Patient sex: F
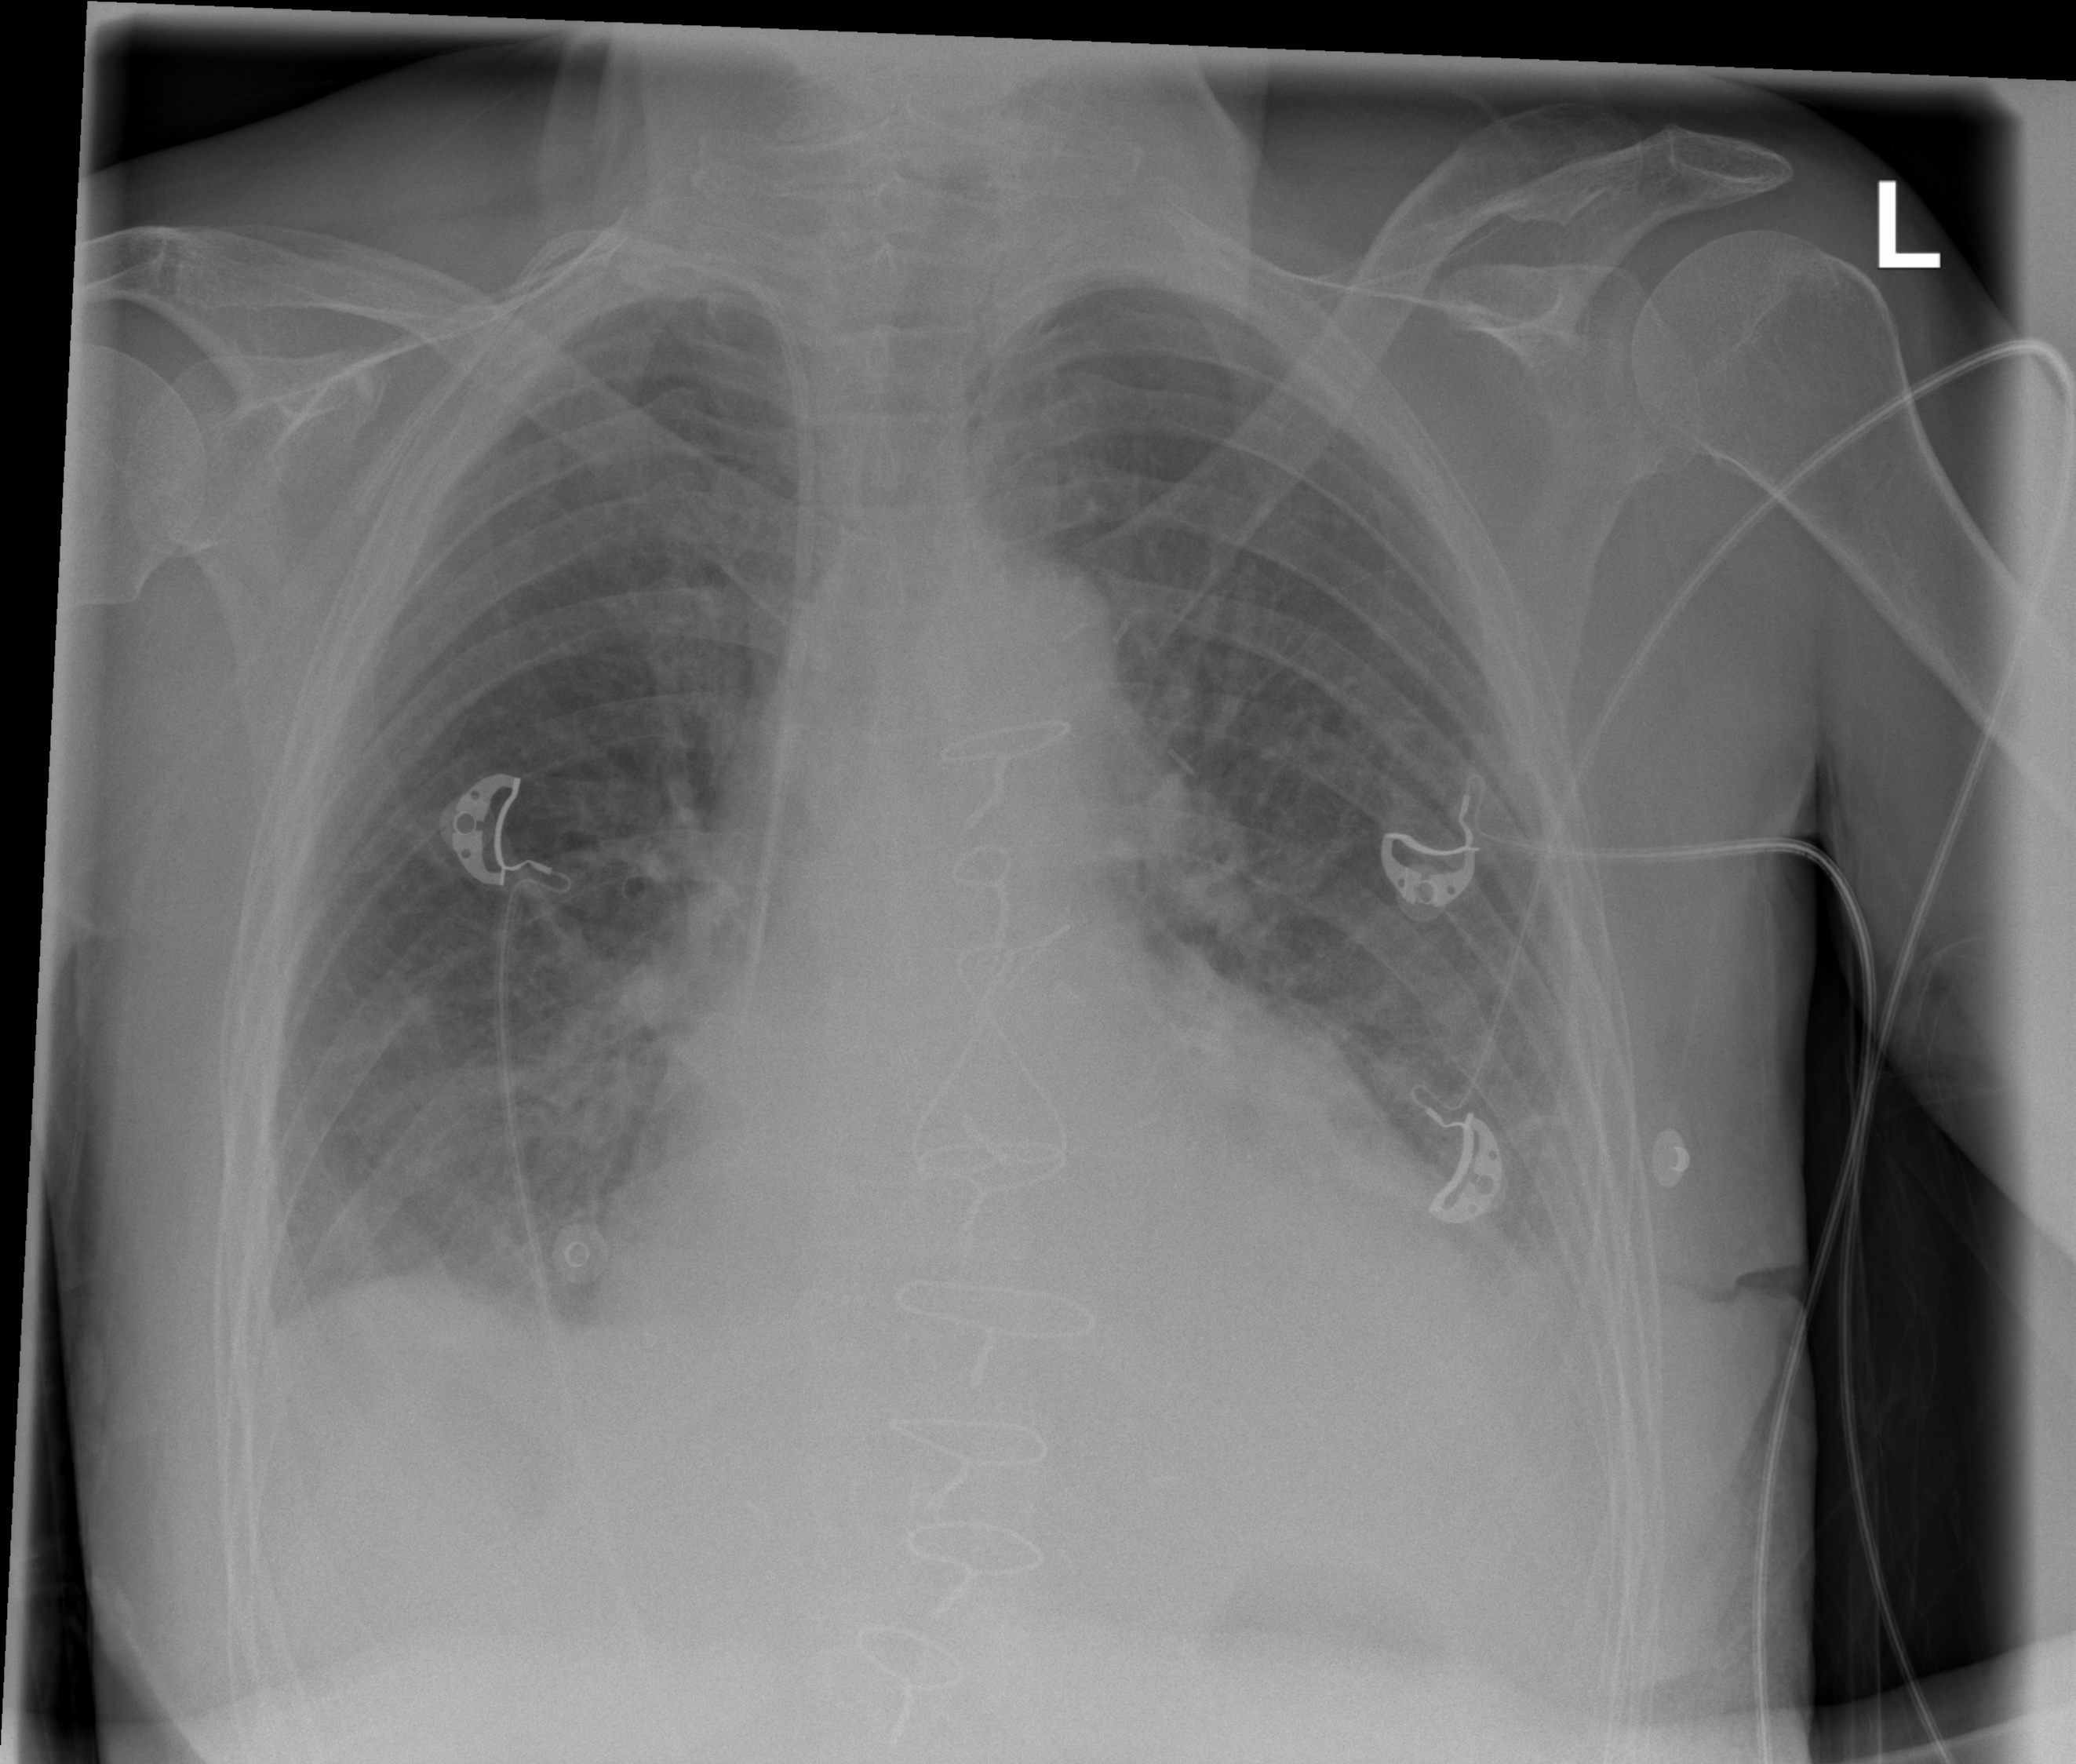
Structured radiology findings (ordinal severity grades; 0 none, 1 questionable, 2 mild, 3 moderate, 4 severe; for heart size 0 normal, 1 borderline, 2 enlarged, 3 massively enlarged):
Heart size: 2
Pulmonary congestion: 2
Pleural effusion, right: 2
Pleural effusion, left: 2
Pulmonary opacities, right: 2
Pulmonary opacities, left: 2
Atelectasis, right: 2
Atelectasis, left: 2